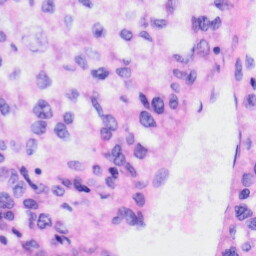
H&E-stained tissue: Liver